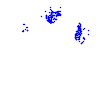
Particle: proton